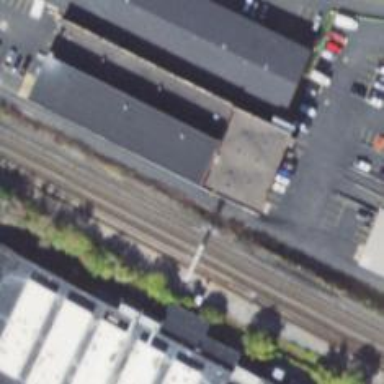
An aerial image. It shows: Railway yard used for servicing trains.